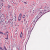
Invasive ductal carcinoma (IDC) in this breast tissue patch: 1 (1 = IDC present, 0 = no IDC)